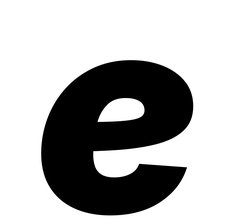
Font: Inter-Italic_Black_Italic